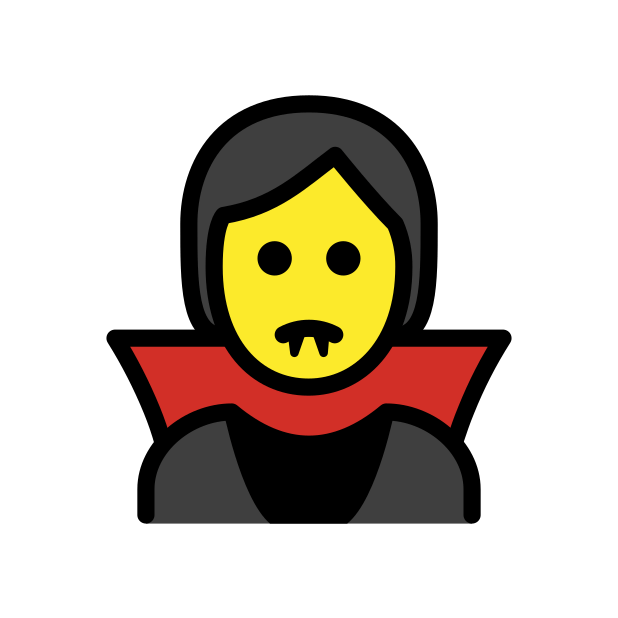
Emoji: 🧛
Name: vampire
Unicode: 0x1f9db